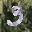
Label: 3